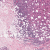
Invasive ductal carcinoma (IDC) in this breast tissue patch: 1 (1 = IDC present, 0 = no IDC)